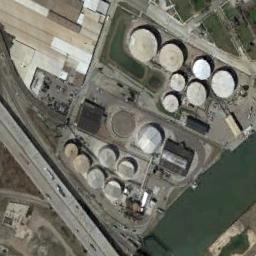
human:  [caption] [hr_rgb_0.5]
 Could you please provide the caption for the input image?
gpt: Here are two white storage tanks of the same size .

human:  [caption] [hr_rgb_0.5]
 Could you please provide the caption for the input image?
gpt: There are many storage tanks on the bare land next to the river .

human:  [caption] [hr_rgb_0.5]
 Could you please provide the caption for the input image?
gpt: There are many different sized storage tanks and many buildings in the factory, And there is a river next to the factory .

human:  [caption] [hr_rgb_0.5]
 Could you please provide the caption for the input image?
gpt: There are several cars on the road beside the storage tanks .

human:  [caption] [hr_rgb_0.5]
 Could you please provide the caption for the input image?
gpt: There are some storage tanks beside a river .